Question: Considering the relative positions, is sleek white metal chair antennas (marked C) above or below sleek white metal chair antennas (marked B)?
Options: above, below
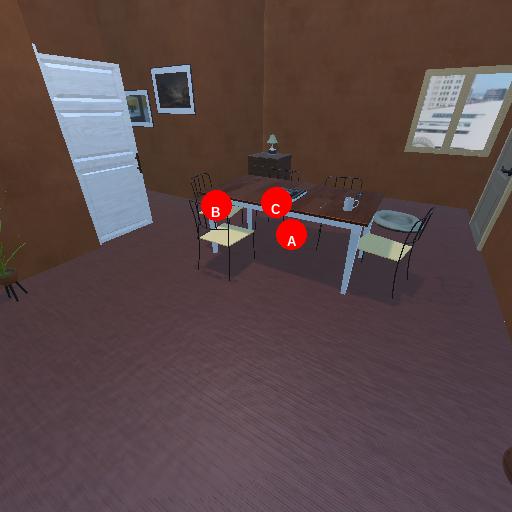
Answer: above